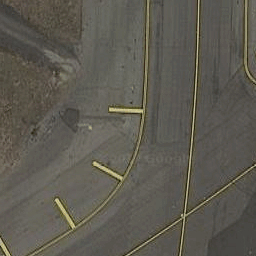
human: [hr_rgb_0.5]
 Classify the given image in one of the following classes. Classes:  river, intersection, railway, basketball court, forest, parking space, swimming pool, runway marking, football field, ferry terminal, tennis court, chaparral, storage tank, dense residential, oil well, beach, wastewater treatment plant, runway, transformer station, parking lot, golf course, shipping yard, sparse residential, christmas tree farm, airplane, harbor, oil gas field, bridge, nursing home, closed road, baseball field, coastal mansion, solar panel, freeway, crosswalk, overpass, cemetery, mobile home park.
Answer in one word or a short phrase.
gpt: runway marking